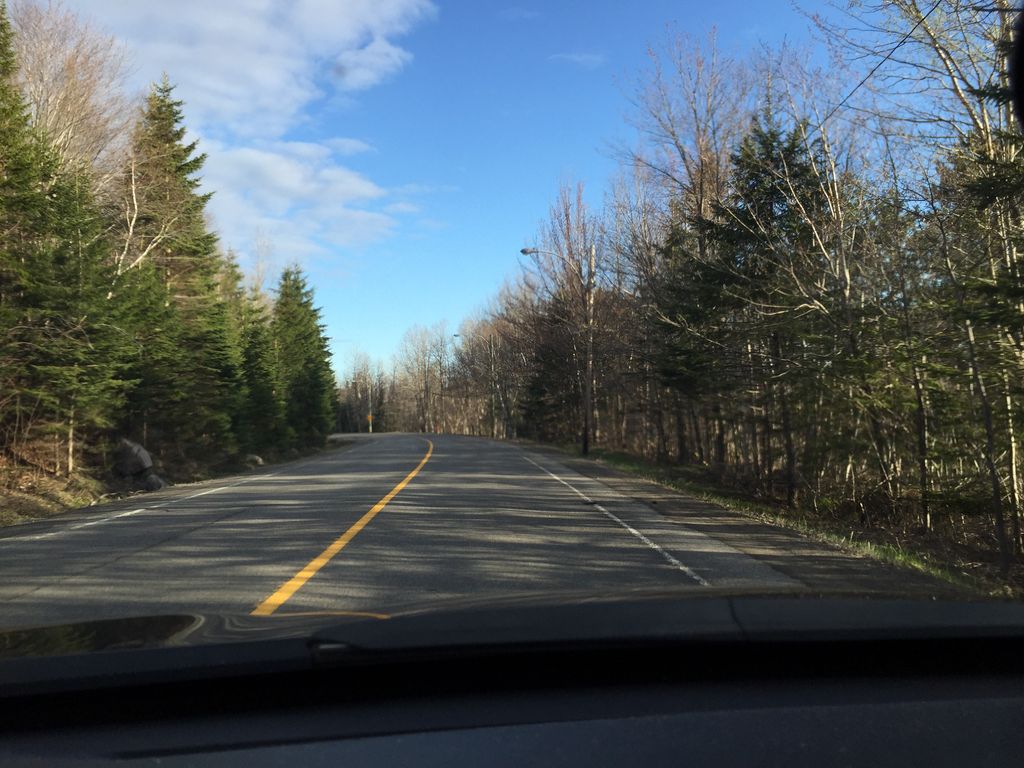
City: quebec_city